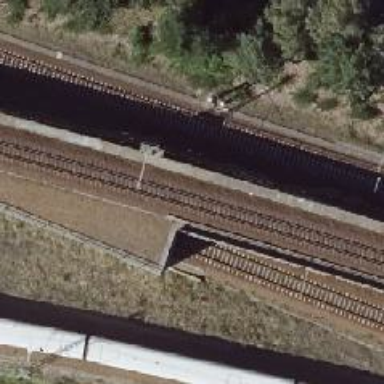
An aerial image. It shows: Railway tunnel with overhead electrified contact lines.